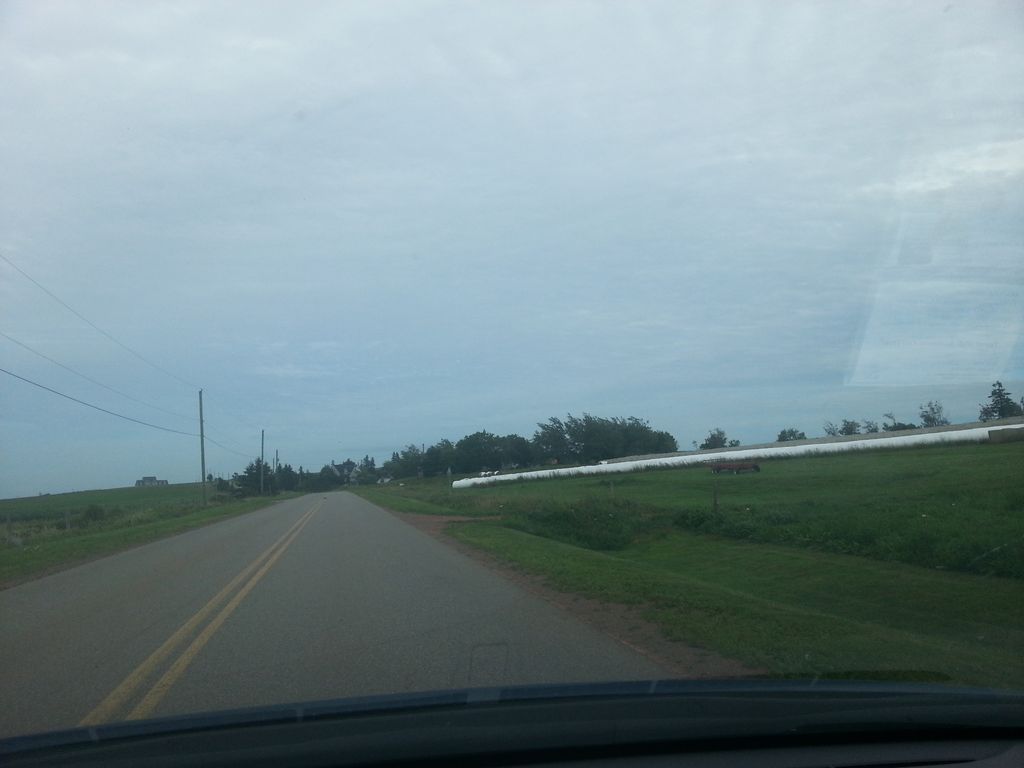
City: charlottetown